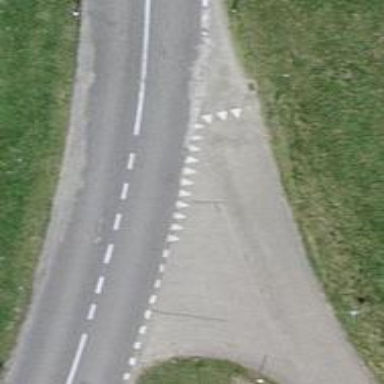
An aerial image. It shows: Road with "give way" sign.